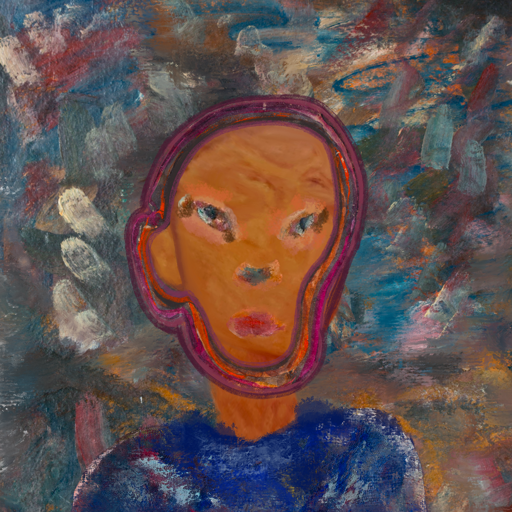
Background: Boggyland, Head And Neck Front: Pious_Lady, Face Front: Boggyland, Bust: Irani, Hair Front: Hypocrite, Head Accessory: Blank, Second Necklace: Blank, Necklace: Blank, Baby: Blank